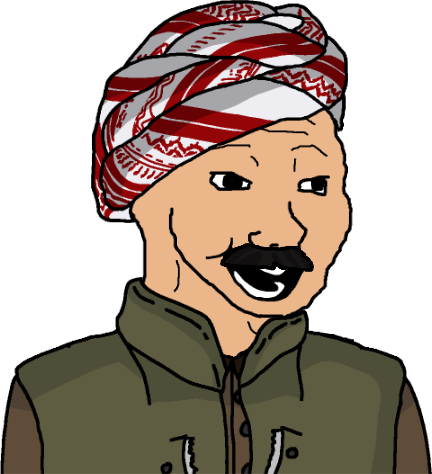
Label: 5_Bloomer